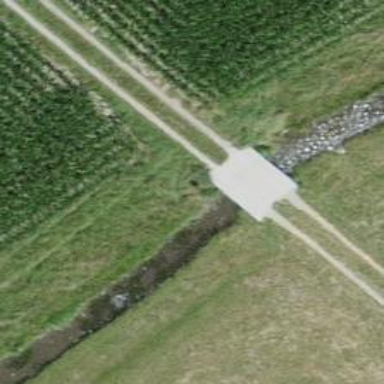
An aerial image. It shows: Track road with bridge.